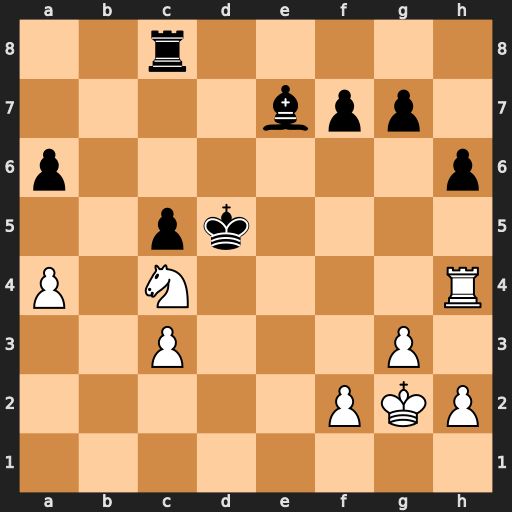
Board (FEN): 2r5/4bpp1/p6p/2pk4/P1N4R/2P3P1/5PKP/8
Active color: w
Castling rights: -
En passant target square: -
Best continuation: Nb6+ Kc6 Nxc8 Bxh4 gxh4